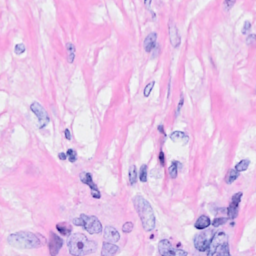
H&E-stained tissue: Breast